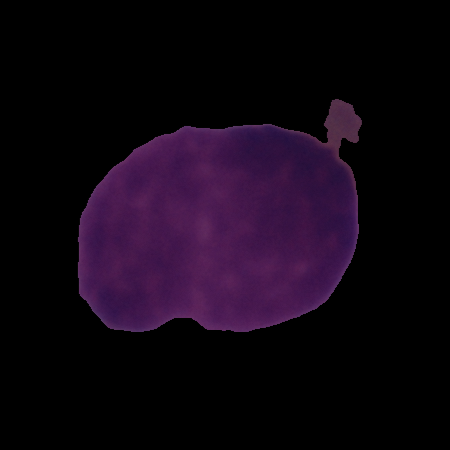
Label: cancer